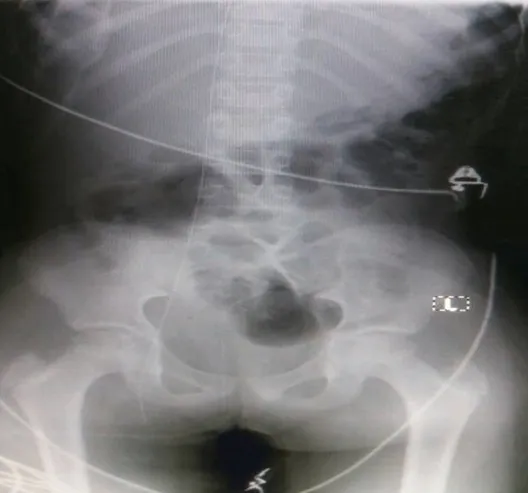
Showing the right femoral vein with the guidewire.
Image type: radiology (x_ray)